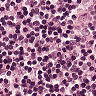
Metastatic tissue present: no